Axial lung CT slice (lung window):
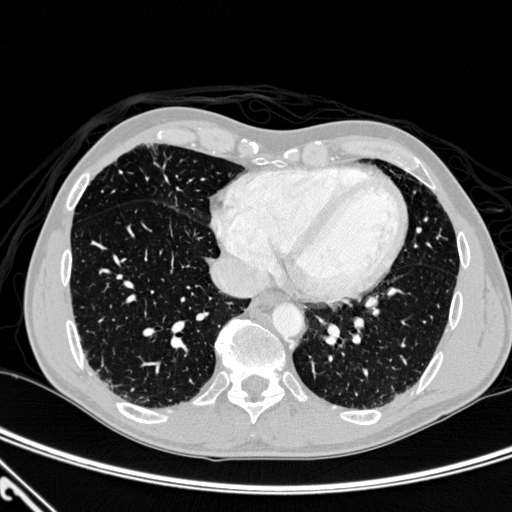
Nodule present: no